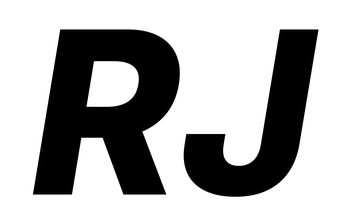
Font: Inter-Italic_ExtraBold_Italic